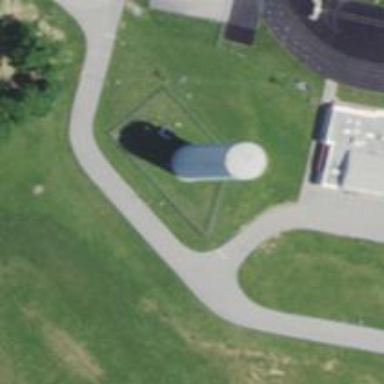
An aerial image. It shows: Water tower that is man-made.